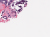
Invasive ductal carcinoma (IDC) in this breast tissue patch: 0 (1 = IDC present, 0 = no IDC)